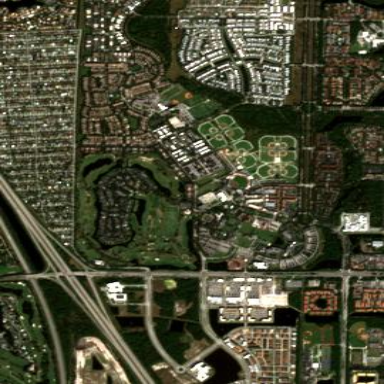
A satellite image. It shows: Golf course.